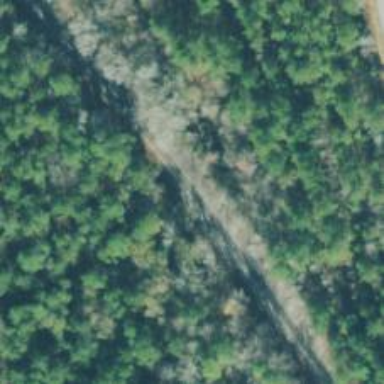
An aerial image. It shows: Railway track.